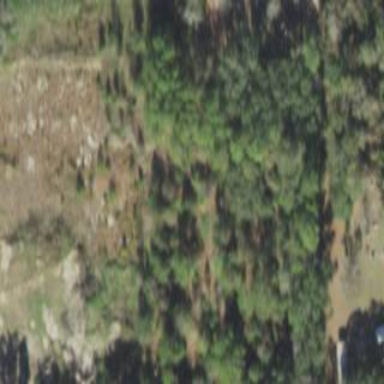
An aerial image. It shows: Woodland with needle-leaved trees.